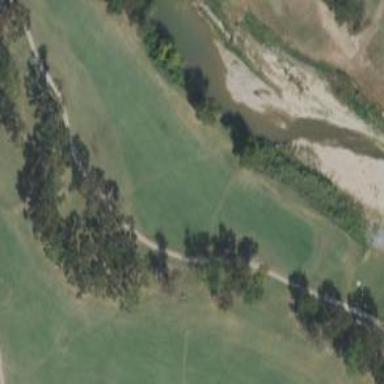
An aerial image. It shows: Golf hole.